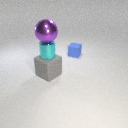
large gray rubber cube in front of small blue rubber cube